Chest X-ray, PA view. Patient: 47 years old, sex F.
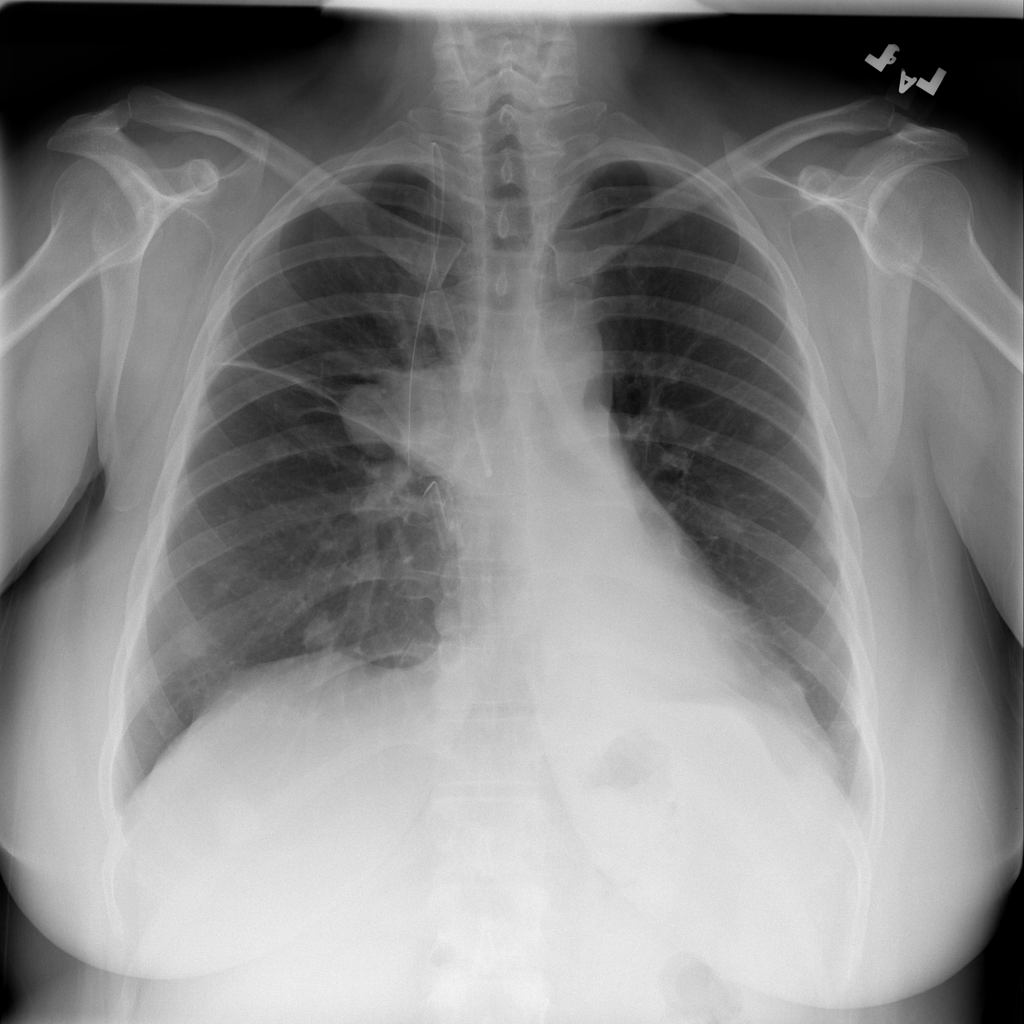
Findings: Atelectasis, Consolidation, Mass